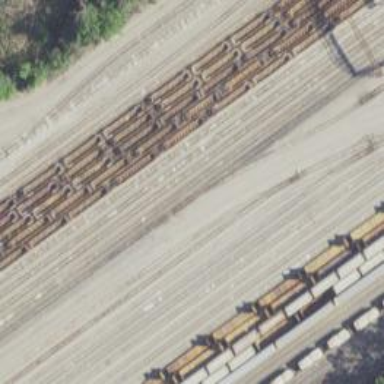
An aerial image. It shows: Railway yard in service.